Question: My array contains a string in the first row
how can I sum the array from the 2nd row to the Nth/1442th row (as in my example) disregarding the negative signs present in the column?
for example, my code for an array called 'data2' is:
'''
S = sum(data2(2,15):data2(1442,15));
'''
so sum all of the elements from row 2 to row 1442 in column 15.
This doesn't work but it also does not have anything to deal with the absolute value of whatever row its checking
data is from a .csv:
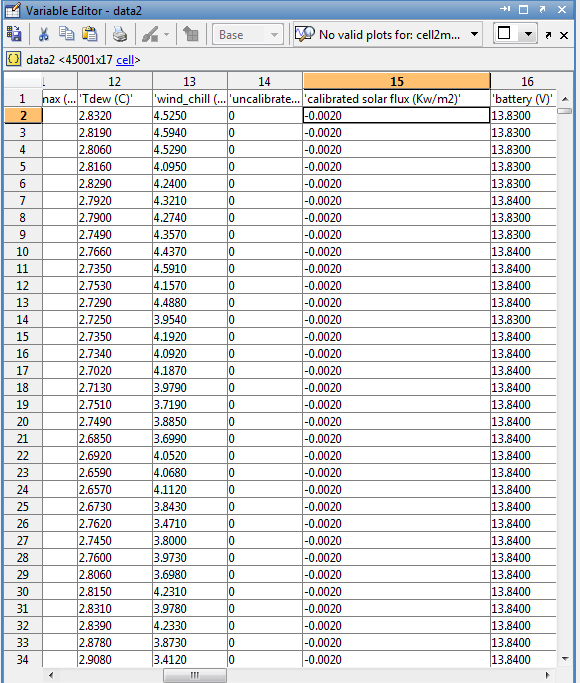
Answer: You should do something like this:
'''
sum(abs(data(2:1442,15)));
'''
The 'abs' function will find the absolute value of each value in the array (i.e. disregard the negative sign). 'data(2:1442,15)' will grab rows 2-1442 of the 15th column, as you wanted.
EDIT: apparently 'data' is a cell array, so you could do the following, I think:
'''
sum(abs([data{2:1442,15}]));
'''